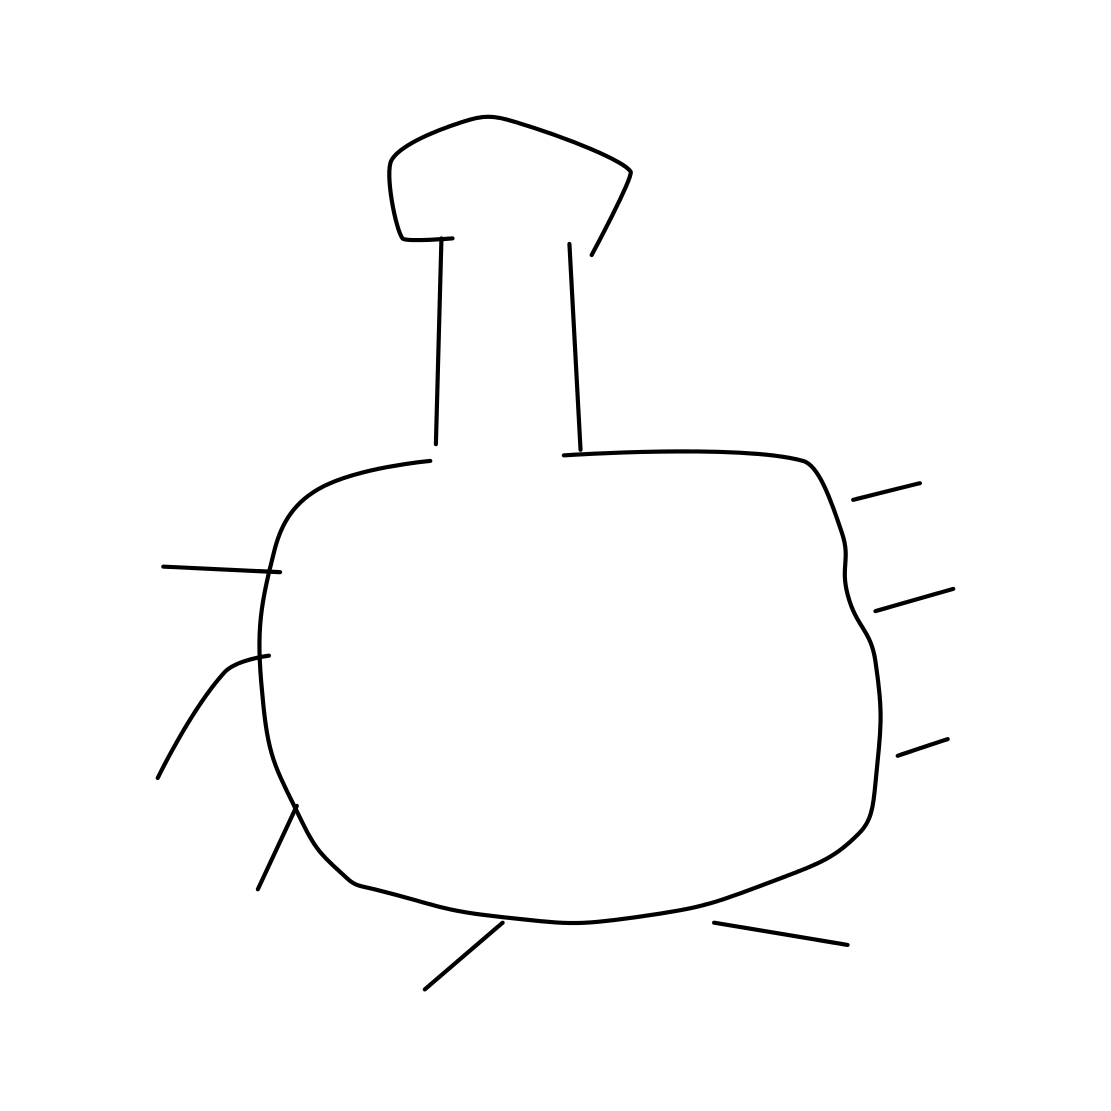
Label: lightbulb